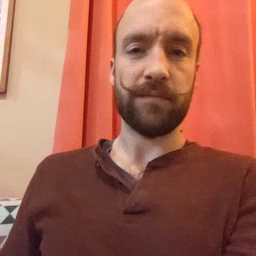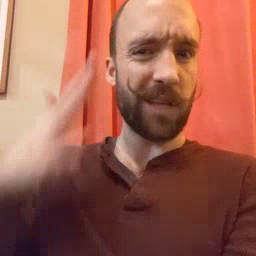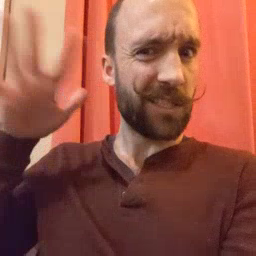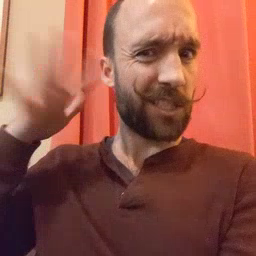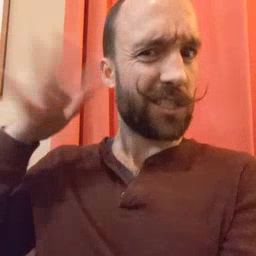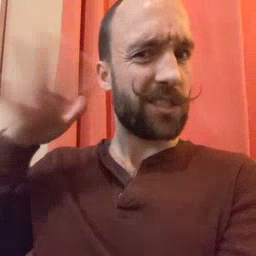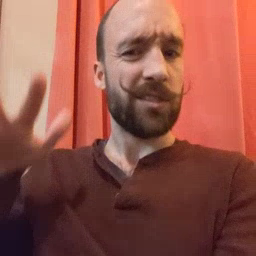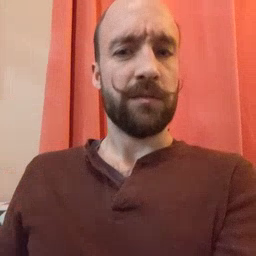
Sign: noisy